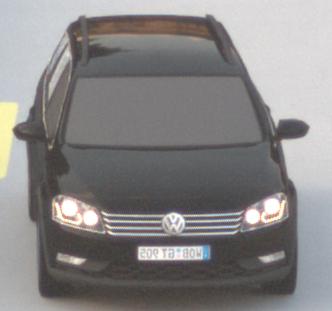
Make: VW
Model: Passat Alltrack 1.8 TSI
Detailed model: Passat (B7) Alltrack
Model produced from: 2012/03
Model produced until: 2013/06
Doors: 5
Color: black
Road condition: dry road
Daytime: sunrise or sunset
Contrast: low contrast